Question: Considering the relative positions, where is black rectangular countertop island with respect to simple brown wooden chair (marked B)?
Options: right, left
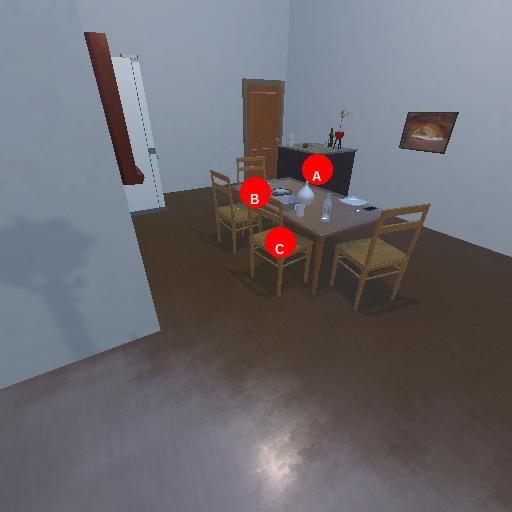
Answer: right